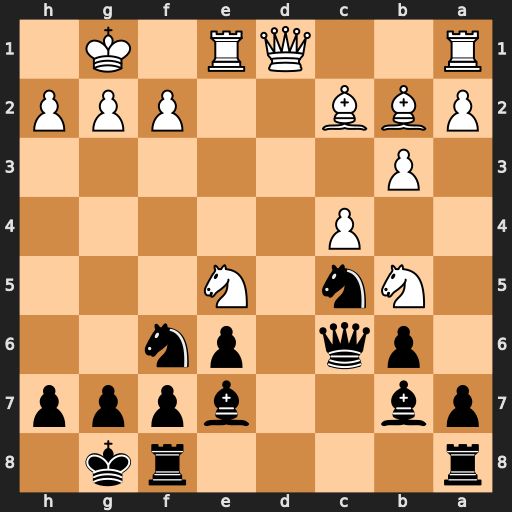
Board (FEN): r4rk1/pb2bppp/1pq1pn2/1Nn1N3/2P5/1P6/PBB2PPP/R2QR1K1
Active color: b
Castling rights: -
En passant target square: -
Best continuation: Qxg2#